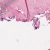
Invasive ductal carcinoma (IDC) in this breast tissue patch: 0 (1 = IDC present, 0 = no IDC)